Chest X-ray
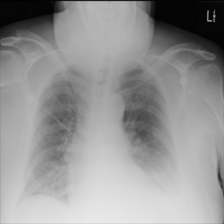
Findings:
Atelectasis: negative
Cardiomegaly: negative
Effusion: positive
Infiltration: negative
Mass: negative
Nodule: negative
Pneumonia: negative
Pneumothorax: negative
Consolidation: negative
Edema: negative
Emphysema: negative
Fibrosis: negative
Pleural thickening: negative
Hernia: negative